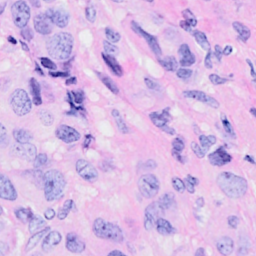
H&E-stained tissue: Breast